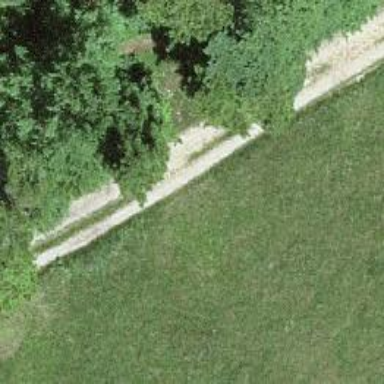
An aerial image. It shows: Track with grade3 tracktype.